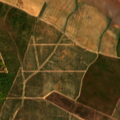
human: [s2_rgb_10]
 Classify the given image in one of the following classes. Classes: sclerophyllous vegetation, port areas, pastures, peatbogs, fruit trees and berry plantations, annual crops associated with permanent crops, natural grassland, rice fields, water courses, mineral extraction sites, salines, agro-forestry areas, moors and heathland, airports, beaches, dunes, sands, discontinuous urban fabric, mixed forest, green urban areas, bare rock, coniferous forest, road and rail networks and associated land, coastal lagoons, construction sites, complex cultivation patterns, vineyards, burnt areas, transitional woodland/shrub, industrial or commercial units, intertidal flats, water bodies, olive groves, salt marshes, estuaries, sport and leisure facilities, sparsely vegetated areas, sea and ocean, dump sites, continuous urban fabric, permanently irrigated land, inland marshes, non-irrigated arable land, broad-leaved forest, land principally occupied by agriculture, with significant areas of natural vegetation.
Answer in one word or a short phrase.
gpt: continuous urban fabric